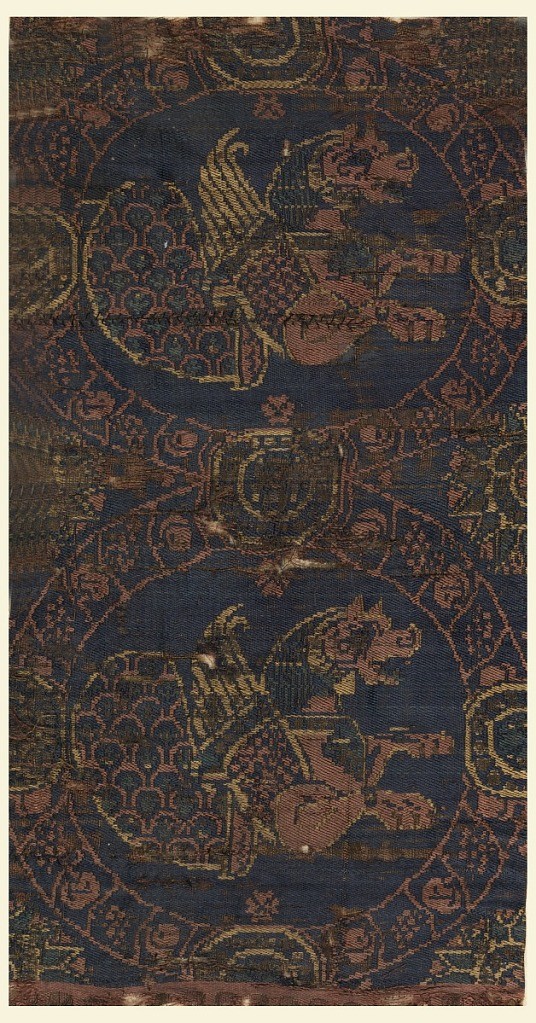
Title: Fragment
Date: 13th century
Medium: silk Technique: complementary weft faced twill with inner warps (samite) Label: silk weft-faced twill with complementary wefts (samite)
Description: Fragment of woven silk with two tangent roundels, each containing a senmurv.